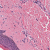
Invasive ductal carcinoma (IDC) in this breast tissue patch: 1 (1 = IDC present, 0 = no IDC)